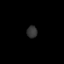
Tissue: prostate
Cell type: T cells
Senescence score: 0.7452
Nuclear area (px): 126
Mean DAPI intensity: 50.151